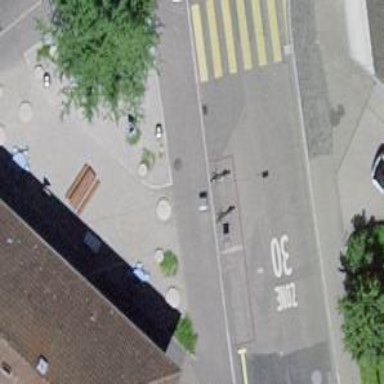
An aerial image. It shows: Bicycle rental facility.